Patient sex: F
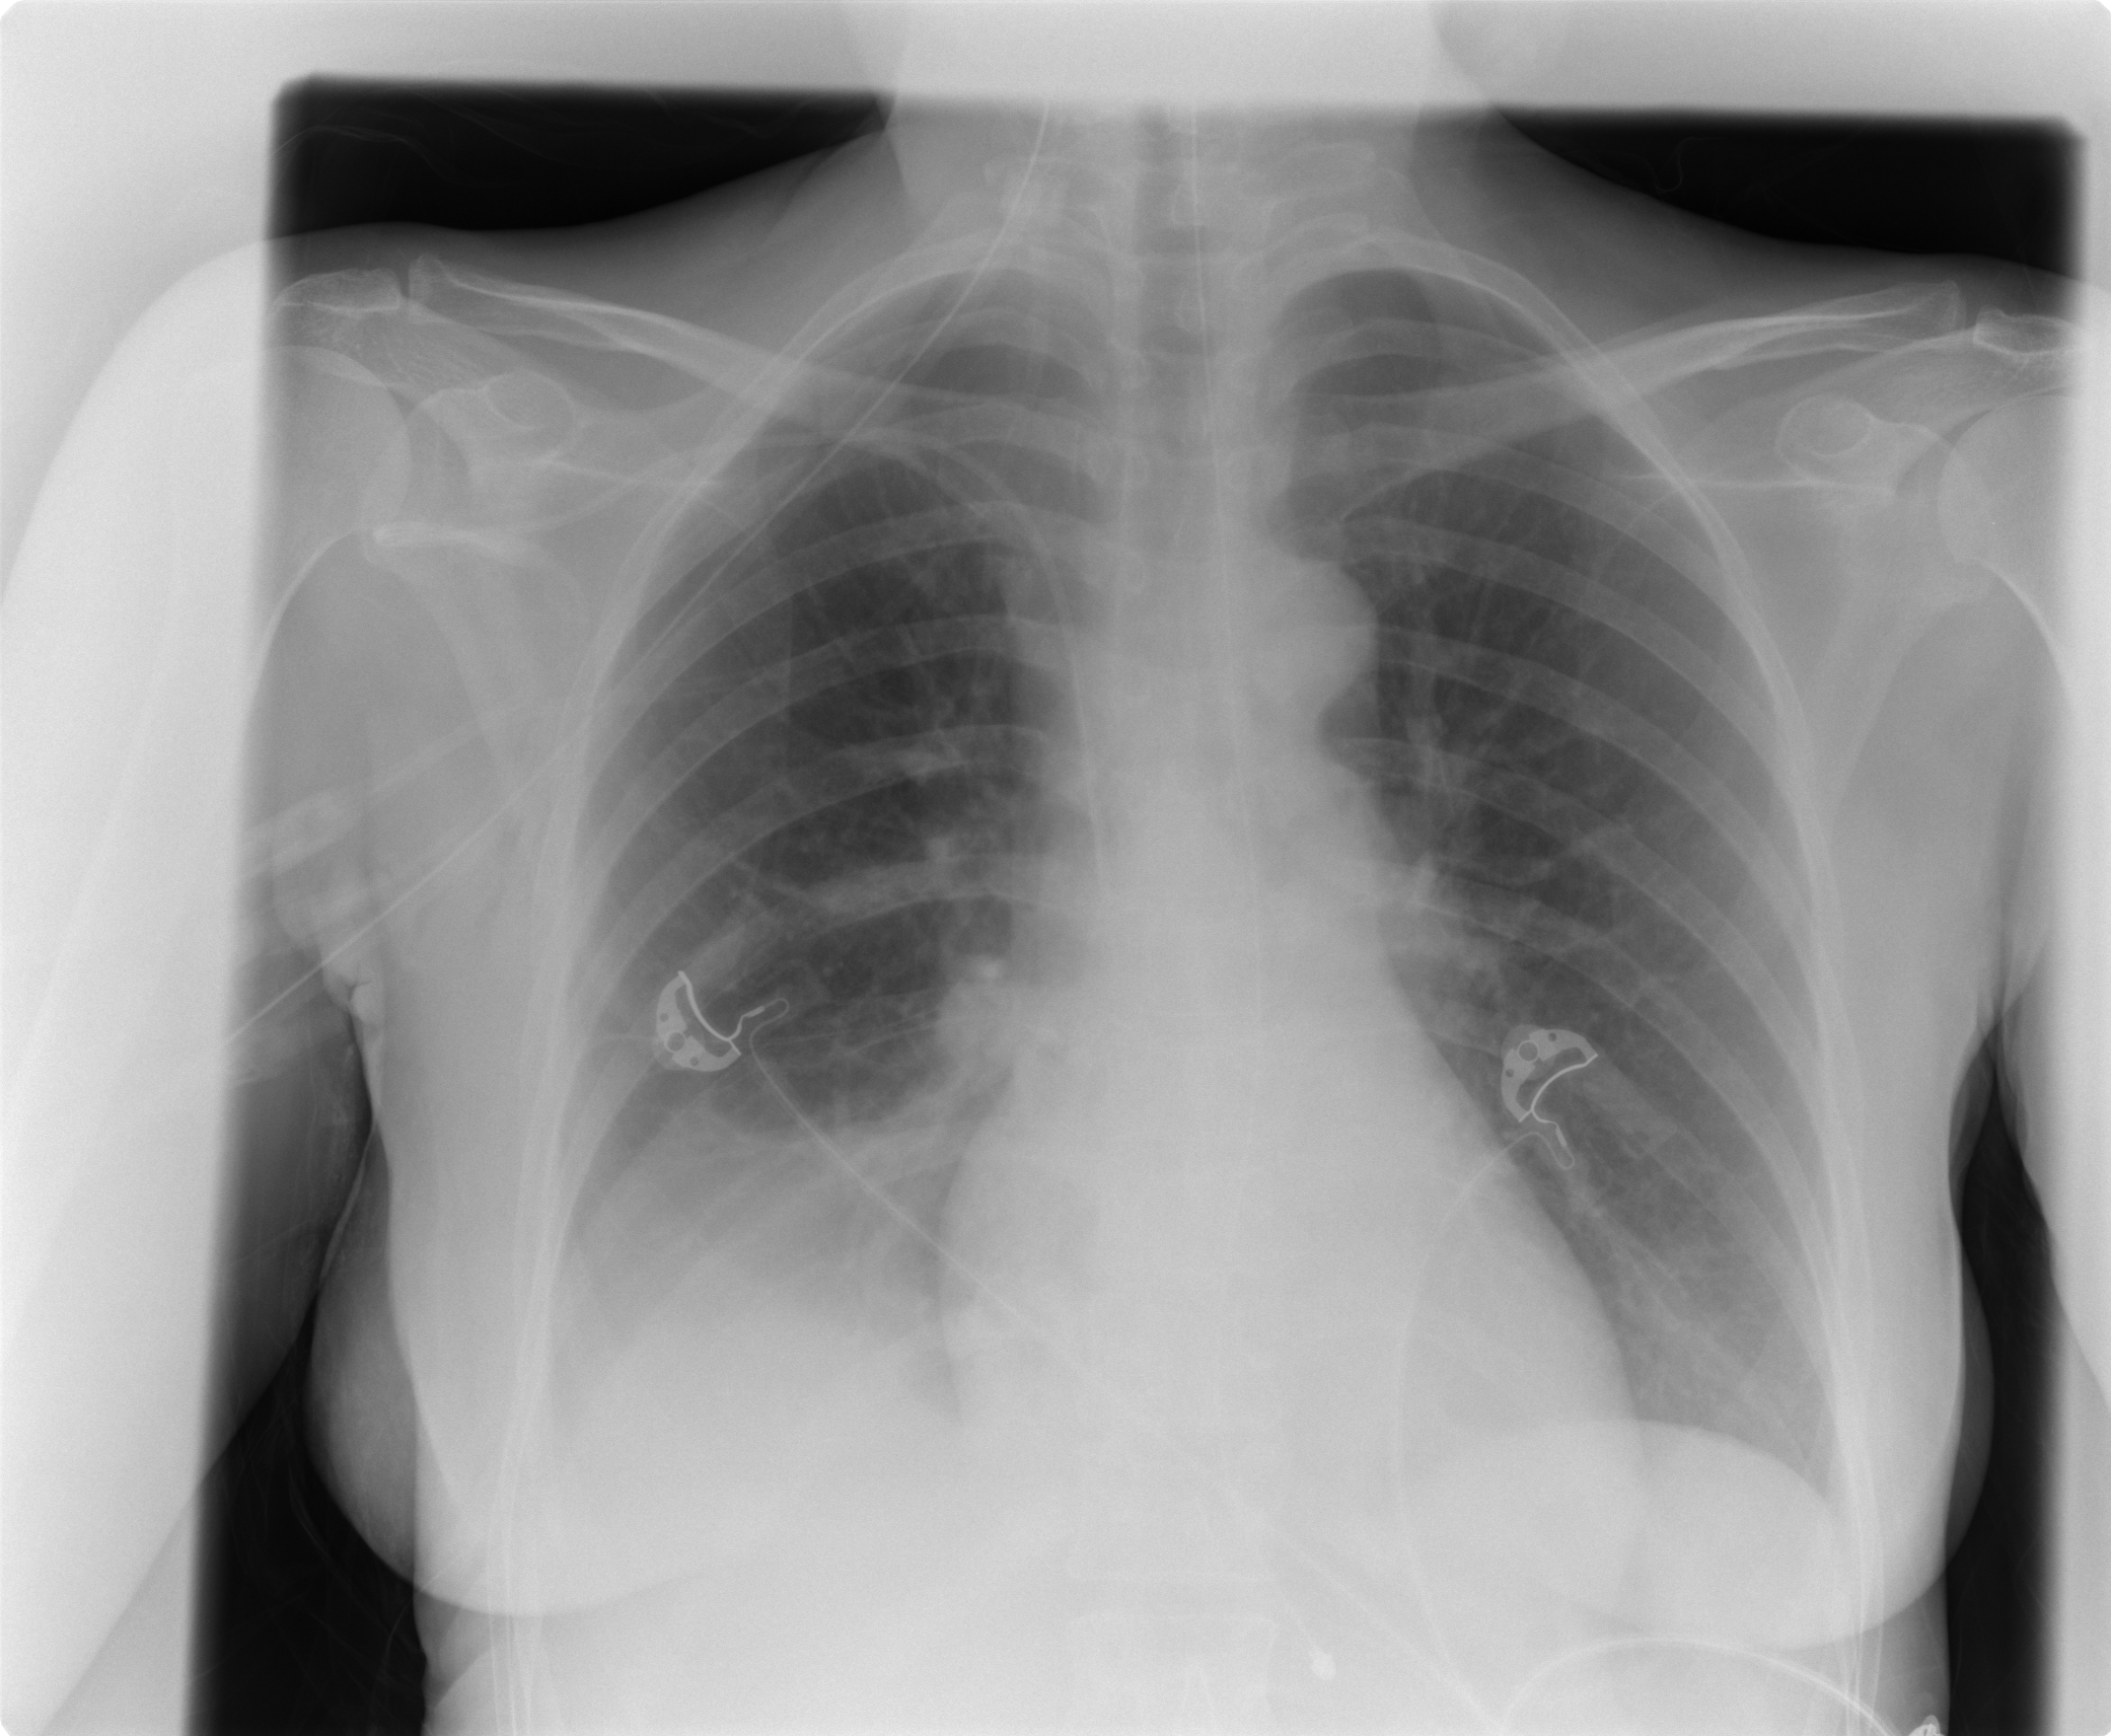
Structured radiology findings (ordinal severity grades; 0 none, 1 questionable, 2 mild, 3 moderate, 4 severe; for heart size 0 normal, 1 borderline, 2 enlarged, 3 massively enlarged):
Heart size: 0
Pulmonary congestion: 0
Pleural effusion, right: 2
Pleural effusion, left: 0
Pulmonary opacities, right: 0
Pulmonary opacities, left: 0
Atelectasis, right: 0
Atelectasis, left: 0